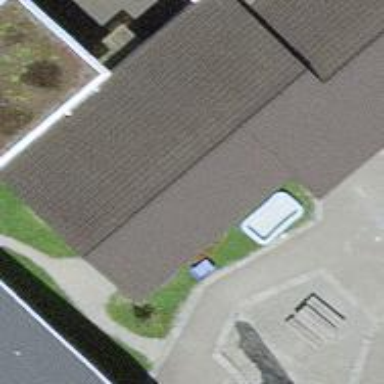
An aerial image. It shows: Kindergarten.